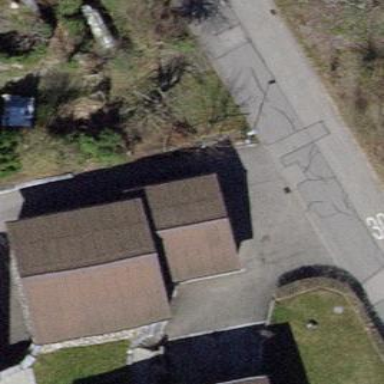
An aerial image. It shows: Shed.